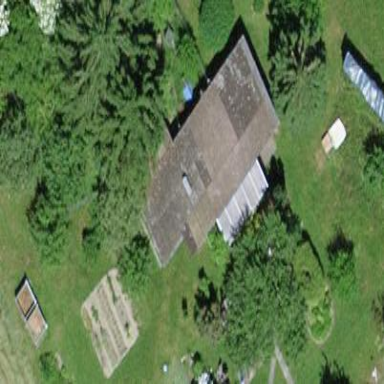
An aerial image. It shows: Shed building.